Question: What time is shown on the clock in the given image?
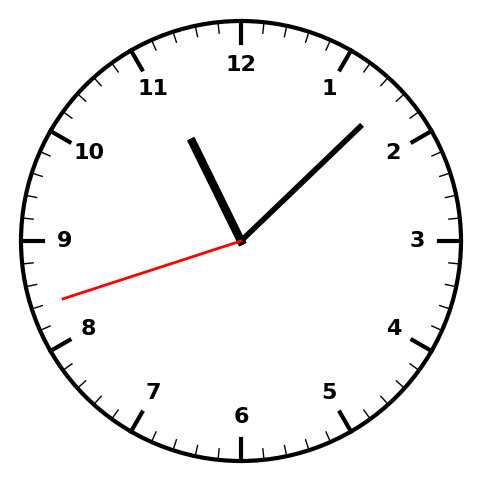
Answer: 11:07:42